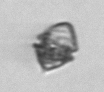
Label: Kryptoperidinium_triquetrum